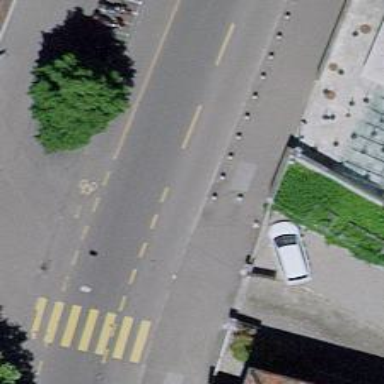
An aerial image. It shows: Bollard.